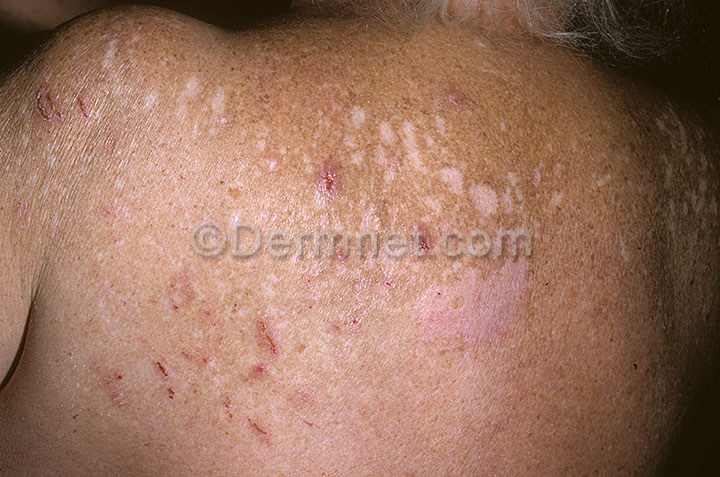
Disease: Eczema Photos